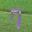
Label: 7